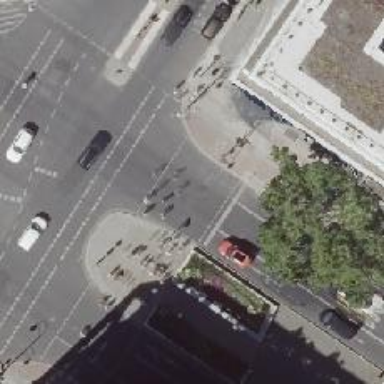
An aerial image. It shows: Road crossing with traffic signals.